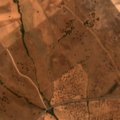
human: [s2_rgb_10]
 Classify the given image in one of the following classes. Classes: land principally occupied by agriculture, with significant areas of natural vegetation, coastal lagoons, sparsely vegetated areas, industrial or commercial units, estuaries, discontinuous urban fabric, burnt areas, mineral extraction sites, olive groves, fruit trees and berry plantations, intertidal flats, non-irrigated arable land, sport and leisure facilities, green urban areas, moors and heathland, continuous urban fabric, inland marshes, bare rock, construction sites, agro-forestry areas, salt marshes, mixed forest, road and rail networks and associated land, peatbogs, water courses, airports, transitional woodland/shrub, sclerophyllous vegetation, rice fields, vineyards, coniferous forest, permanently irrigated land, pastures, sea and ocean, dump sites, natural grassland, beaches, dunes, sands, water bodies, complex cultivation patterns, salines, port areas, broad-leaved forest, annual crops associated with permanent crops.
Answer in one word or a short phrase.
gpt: non-irrigated arable land, pastures, agro-forestry areas, transitional woodland/shrub, water bodies